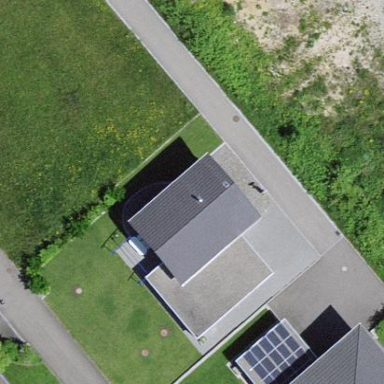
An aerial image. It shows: Detached building.